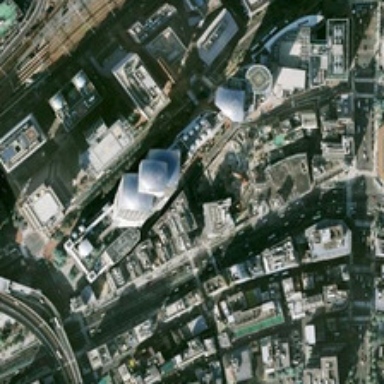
Many buildings are in a business area .